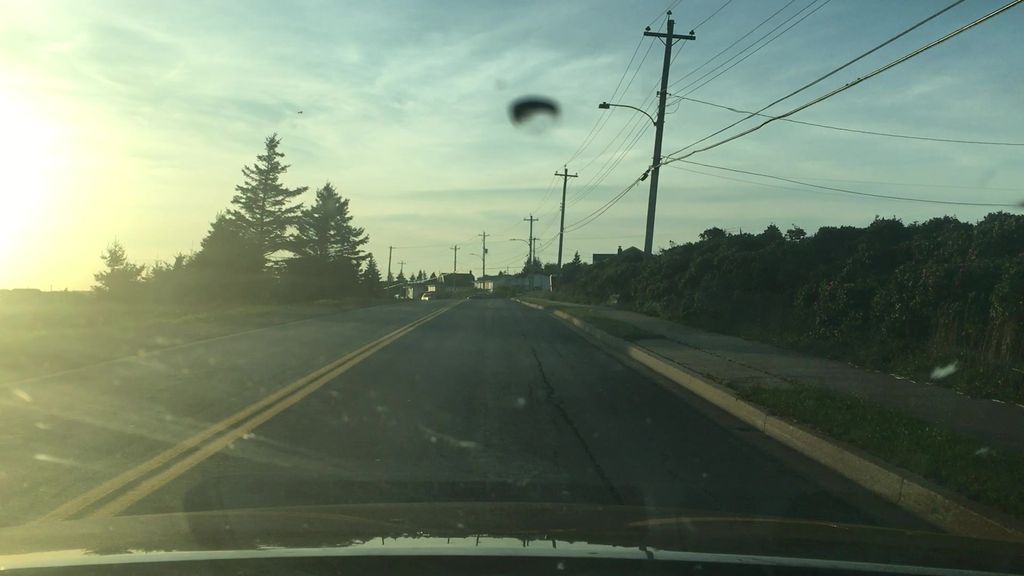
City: halifax